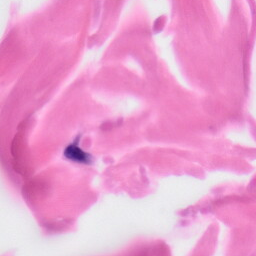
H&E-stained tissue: Skin